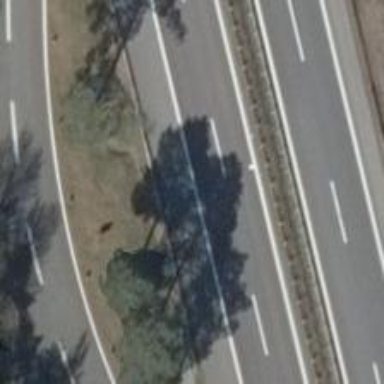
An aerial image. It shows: Asphalt motorway.